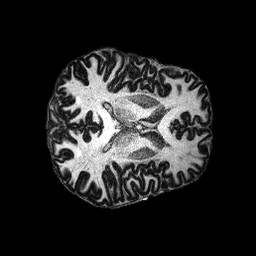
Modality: MP2RAGE
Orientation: axial